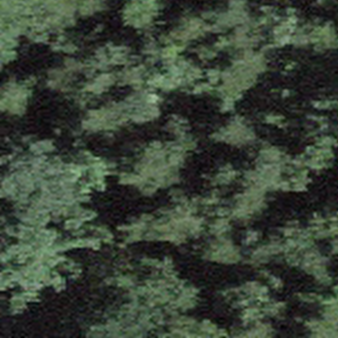
Label: other